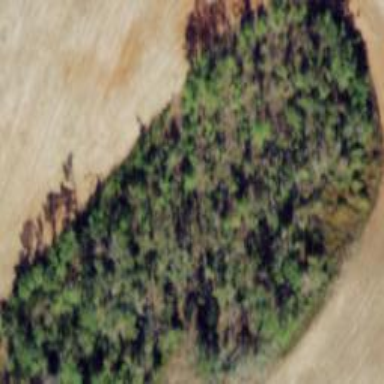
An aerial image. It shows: Mixed woodland area with various types of leaves.